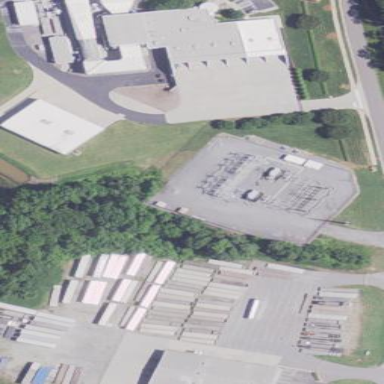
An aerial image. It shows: Distribution power substation secured by fence.